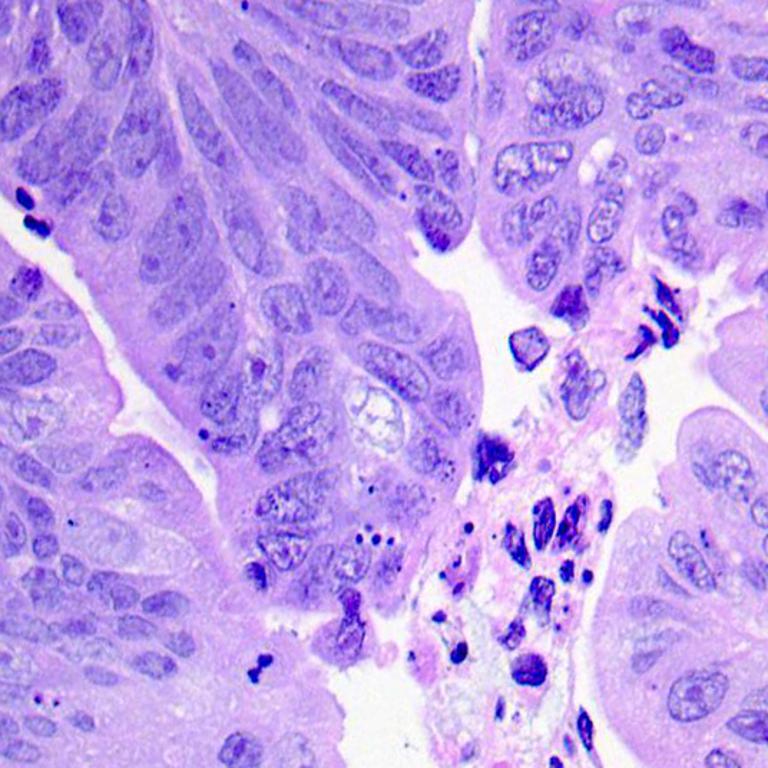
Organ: colon
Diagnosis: adenocarcinomas